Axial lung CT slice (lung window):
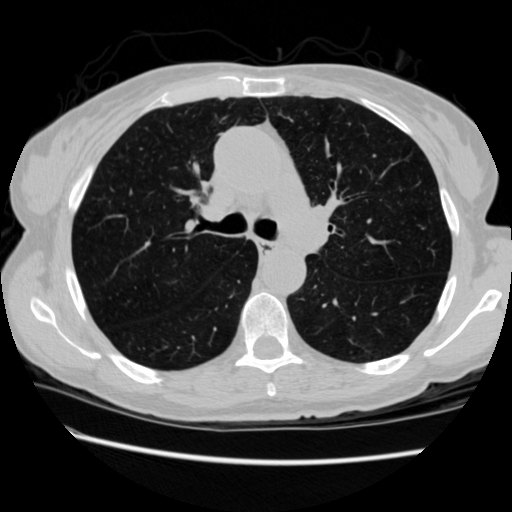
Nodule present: no